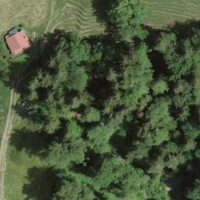
EUNIS habitat code: 44
Species observed at this site:
Allium ursinum